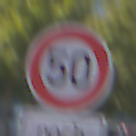
Verkehrszeichen: Geschwindigkeit50
Zusatzzeichen unten: LaengeEinerStrecke3
Umgebung: Outdoor, Urban
Tageszeit: Midday
Wetter: Clear
Licht: Natural
Jahreszeit: NotSpecified
Kontrast: HighContrast